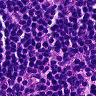
Metastatic tissue present: no